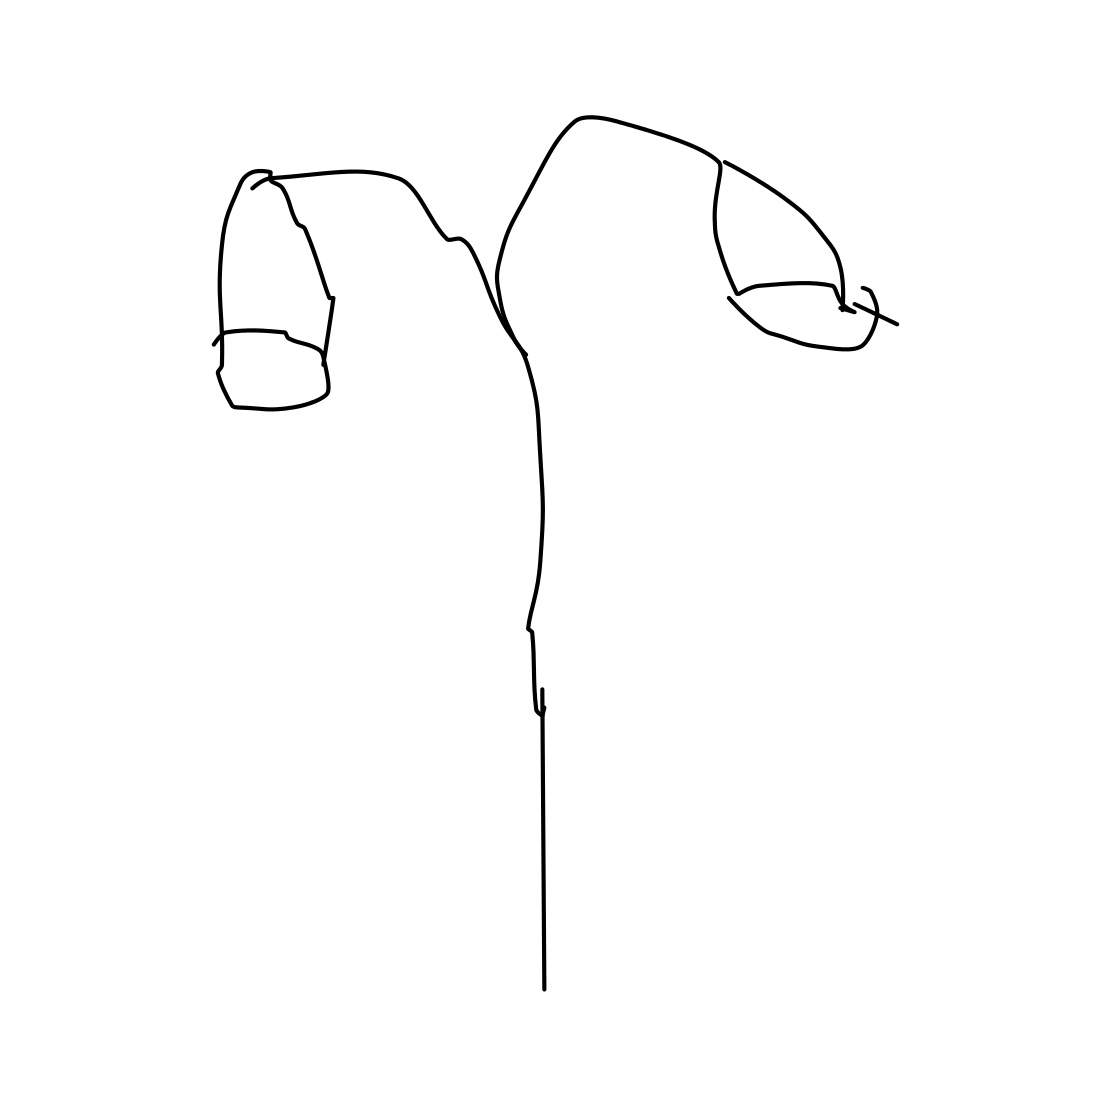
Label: streetlight